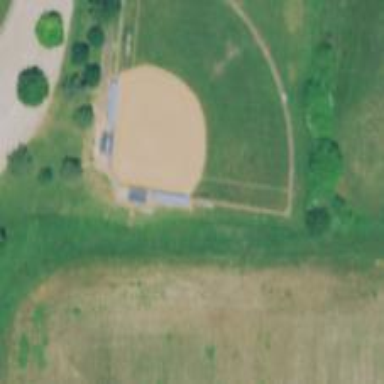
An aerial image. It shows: Softball pitch designated for baseball sports.